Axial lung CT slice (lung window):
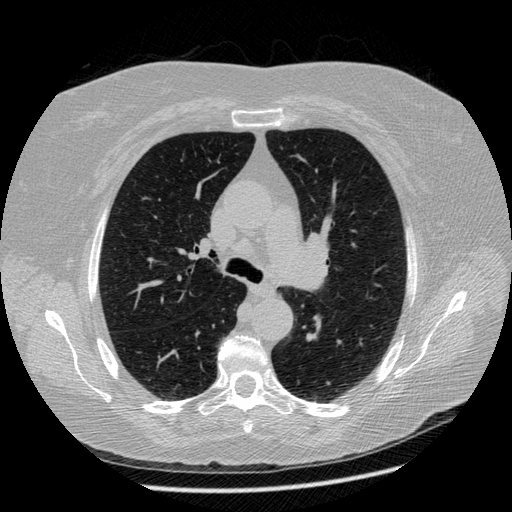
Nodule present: no